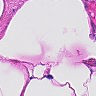
Metastatic tissue present: no